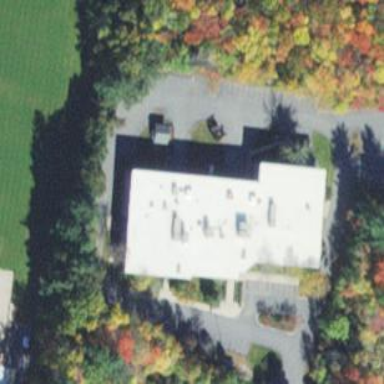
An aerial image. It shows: Building.